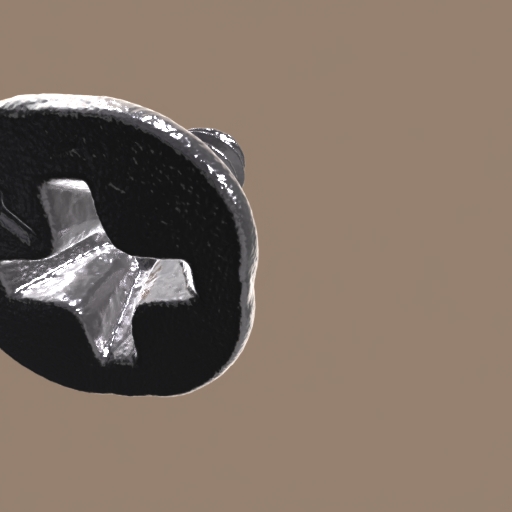
Label: screw